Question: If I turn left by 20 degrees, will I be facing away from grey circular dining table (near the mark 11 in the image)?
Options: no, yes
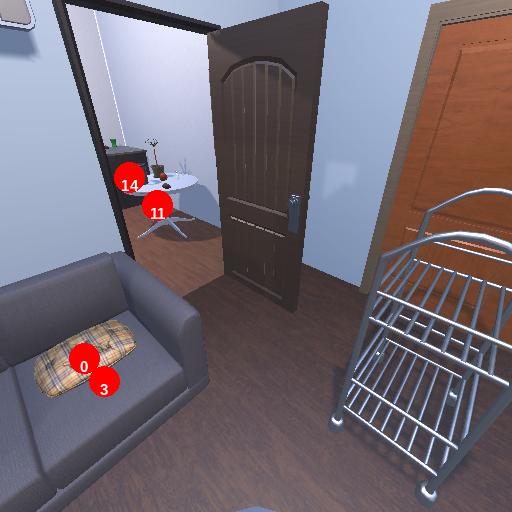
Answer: no